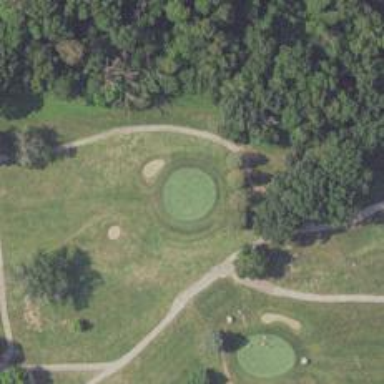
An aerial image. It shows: View of golf hole.